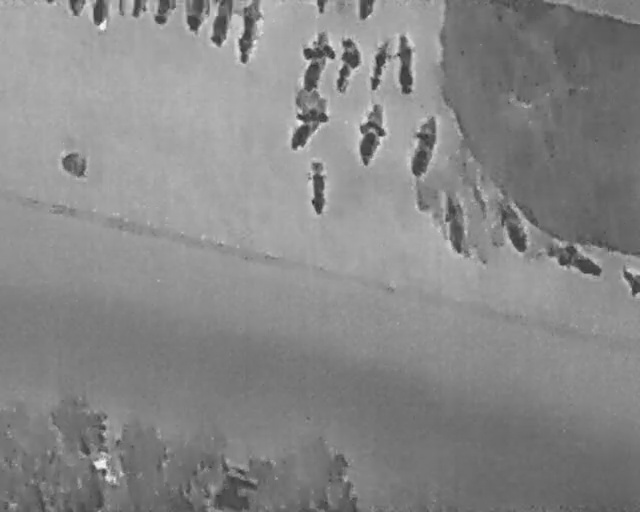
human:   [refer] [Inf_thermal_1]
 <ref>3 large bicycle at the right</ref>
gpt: <box>[[87, 43, 91, 56, 20], [78, 38, 82, 49, 70], [69, 36, 72, 50, 85]]</box>

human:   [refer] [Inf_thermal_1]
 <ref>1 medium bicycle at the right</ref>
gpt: <box>[[96, 53, 100, 56, 2]]</box>

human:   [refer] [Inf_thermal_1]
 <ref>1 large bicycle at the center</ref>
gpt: <box>[[48, 30, 51, 42, 88]]</box>

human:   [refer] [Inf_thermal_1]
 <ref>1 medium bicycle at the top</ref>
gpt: <box>[[55, 0, 58, 3, 2]]</box>

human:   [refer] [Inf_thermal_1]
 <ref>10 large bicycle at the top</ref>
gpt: <box>[[64, 22, 68, 34, 104], [55, 19, 60, 32, 104], [45, 18, 50, 30, 118], [61, 6, 65, 18, 88], [57, 7, 60, 18, 105], [52, 6, 56, 18, 105], [46, 5, 52, 17, 105], [33, 3, 43, 9, 2], [30, 2, 38, 7, 2], [27, 0, 33, 5, 2]]</box>

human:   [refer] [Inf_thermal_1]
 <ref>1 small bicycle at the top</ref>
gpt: <box>[[48, 0, 51, 2, 2]]</box>

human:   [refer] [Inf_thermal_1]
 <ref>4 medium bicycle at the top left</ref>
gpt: <box>[[23, 0, 27, 4, 2], [20, 0, 23, 3, 2], [13, 1, 18, 5, 2], [10, 0, 13, 3, 2]]</box>